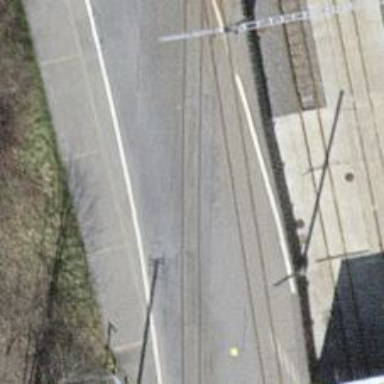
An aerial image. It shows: Level crossing along the railway.